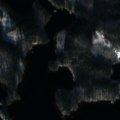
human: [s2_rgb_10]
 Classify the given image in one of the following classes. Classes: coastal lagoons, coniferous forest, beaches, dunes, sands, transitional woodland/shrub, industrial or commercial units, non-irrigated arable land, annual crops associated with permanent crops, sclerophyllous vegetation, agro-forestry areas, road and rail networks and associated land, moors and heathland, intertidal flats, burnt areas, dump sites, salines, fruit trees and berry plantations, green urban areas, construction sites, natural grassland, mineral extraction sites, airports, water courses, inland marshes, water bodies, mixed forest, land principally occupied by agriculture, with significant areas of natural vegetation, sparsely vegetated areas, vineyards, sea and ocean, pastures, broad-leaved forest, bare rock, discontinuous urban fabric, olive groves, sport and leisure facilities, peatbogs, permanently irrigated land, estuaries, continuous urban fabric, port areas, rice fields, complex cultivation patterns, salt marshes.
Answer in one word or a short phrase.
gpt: coniferous forest, water bodies